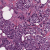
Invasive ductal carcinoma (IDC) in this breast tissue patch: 1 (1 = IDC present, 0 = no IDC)